Question: I'm trying to put a 'bottomAppBar' to 'mainActivity'.
So I tried and check lots of stuff in here but couldn't find any solutions.
MainActivity's XML code is below(It has another constraint layout as a parent but didn't add here.)
'''
<androidx.coordinatorlayout.widget.CoordinatorLayout
android:layout_width="match_parent"
android:layout_height="match_parent">
<com.google.android.material.bottomappbar.BottomAppBar
android:id="@+id/bottomAppbar"
android:layout_width="match_parent"
android:layout_height="70dp"
android:layout_gravity="bottom"
android:backgroundTint="@color/colorGray"
app:fabAlignmentMode="center" />
<com.google.android.material.floatingactionbutton.FloatingActionButton
android:id="@+id/fab"
android:layout_width="wrap_content"
android:layout_height="wrap_content"
app:layout_anchor="@id/bottomAppbar"
app:fabCradleRoundedCornerRadius="-10dp"
/>
</androidx.coordinatorlayout.widget.CoordinatorLayout>
'''
So after that, I prepared a 'bottomappbar_menu.xml' in 'menu' directory and I tried to attach this menu to my 'MainActivity' file's 'OnCreate' method like below:
'''
bottomAppbar.replaceMenu(R.menu.bottomappbar_menu)
'''
Also 'styles.xmsl' is like below,
'''
<resources>
<!-- Base application theme. -->
<style name="AppTheme" parent="Theme.MaterialComponents.Light.NoActionBar">
<item name="colorPrimary">@color/colorPrimary</item>
<item name="colorPrimaryDark">@color/colorPrimaryDark</item>
<item name="colorAccent">@color/colorAccent</item>
</style>
</resources>
'''
But when I install to phone, it's seen like below. I don't see any menu item:

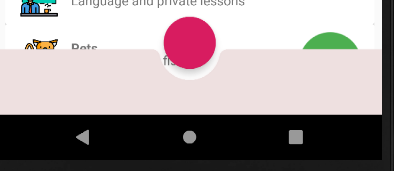
Answer: It seems a problem I had.
Are you using
'''
setSupportActionBar(bottomAppBar);
'''
together with 'replaceMenu'?
In that case, remove 'setSupportActionBar' and everything should work.